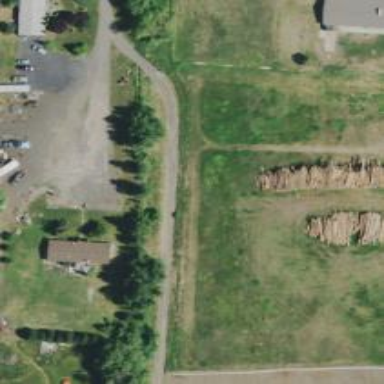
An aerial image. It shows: Driveway leading to service road.